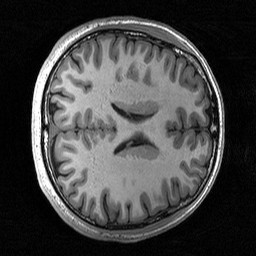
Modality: T1w
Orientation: axial
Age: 22
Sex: male